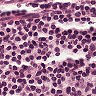
Metastatic tissue present: no